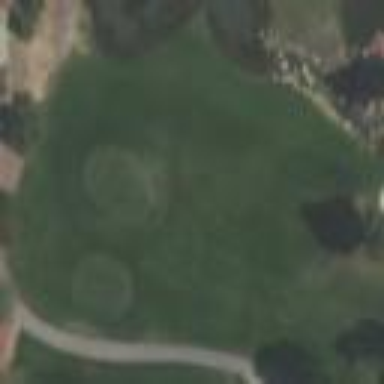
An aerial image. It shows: Area with grass used as rough in golf course.